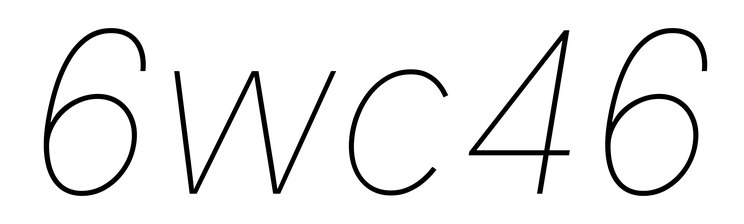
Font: Inter-Italic_Thin_Italic